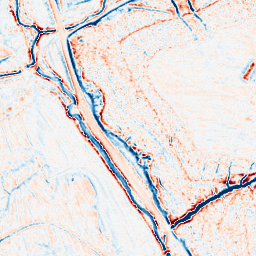
Category: multiscale
Decomposition family: dog_multiscale
Decomposition parameters: sigma_ratio: 1.4
n_scales: 4
base_sigma: 0.5
Upsampling method: quadratic
Upsampling parameters: scale: 2
Upsampling scale: 2